Milling tool wear sample.
Tool blade image: 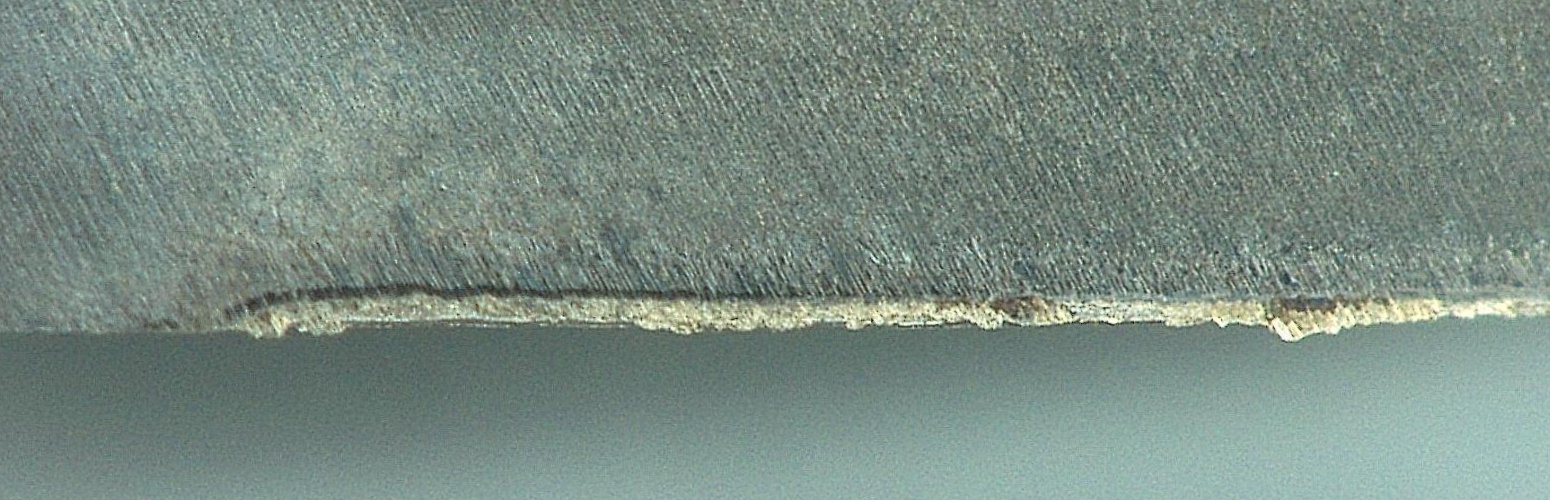
Chip image: 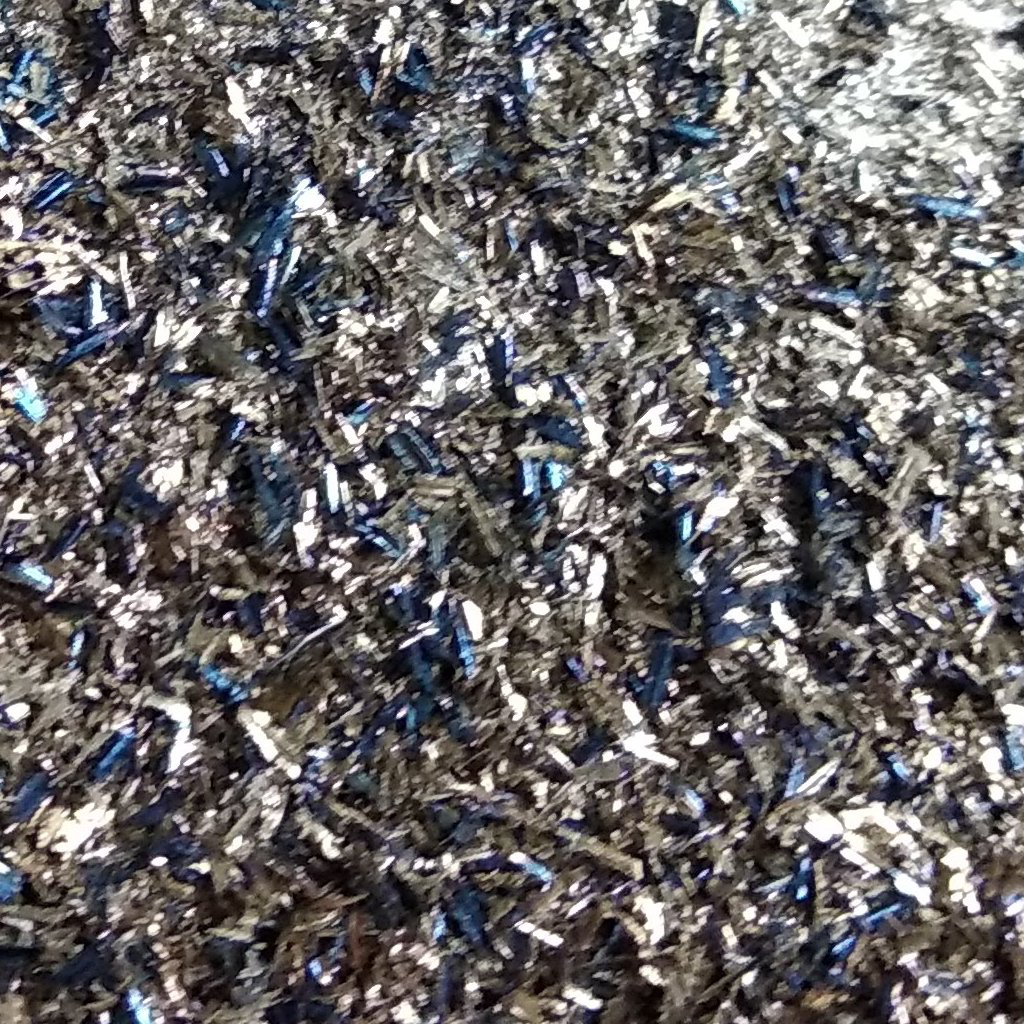
Workpiece image: 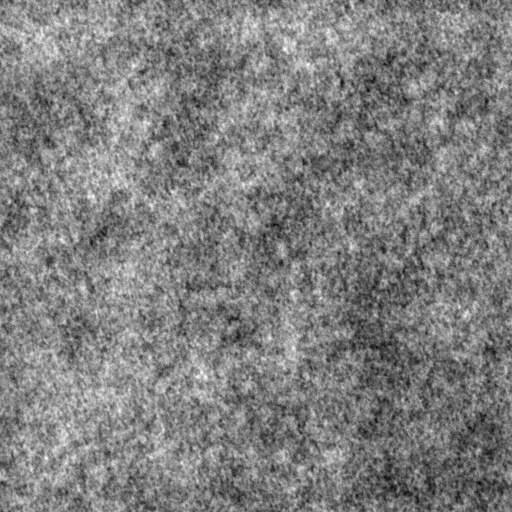
Tool wear state: dulled
Gaps: 19.52
Flank wear: 127.38
Overhang: 10.94
Force-signal Mel-spectrograms (X, Y, Z axes): 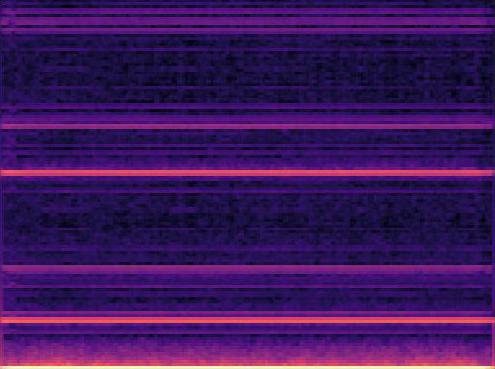 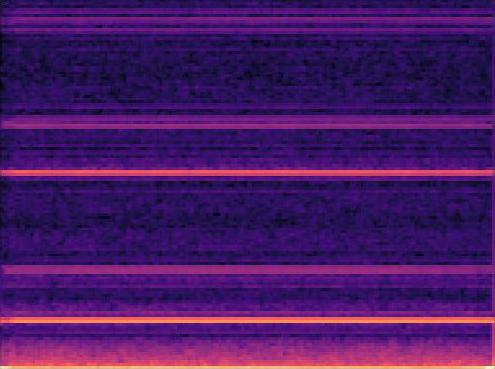 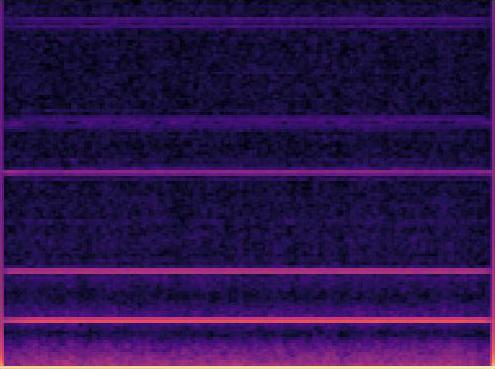
Force-signal scalograms (X, Y, Z axes): 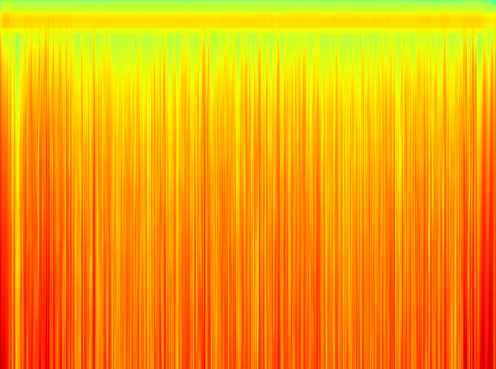 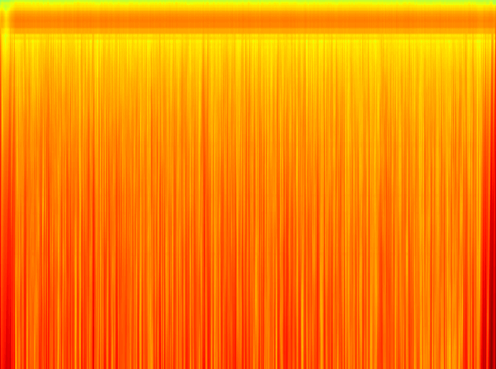 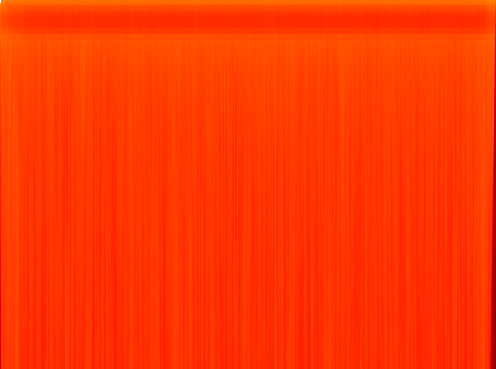
Force phase: accelerated_severe_wear